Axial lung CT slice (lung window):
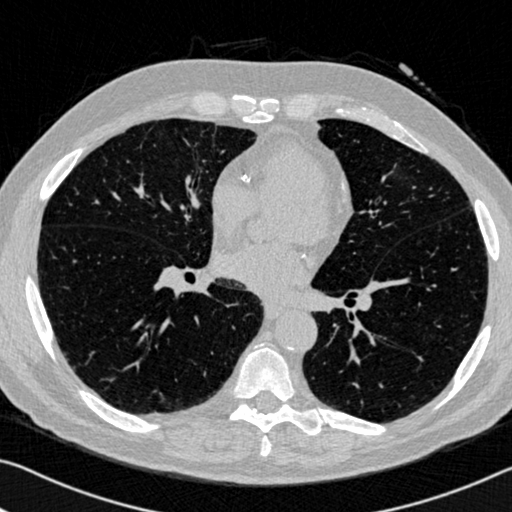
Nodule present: no